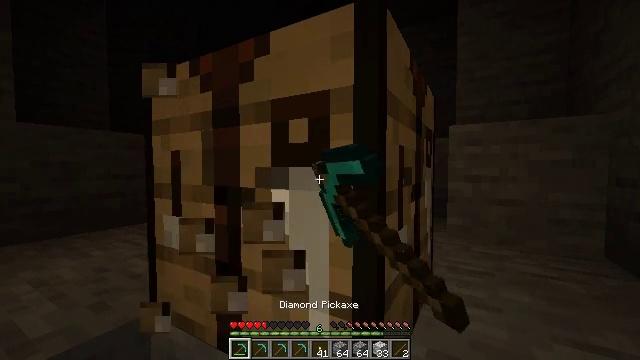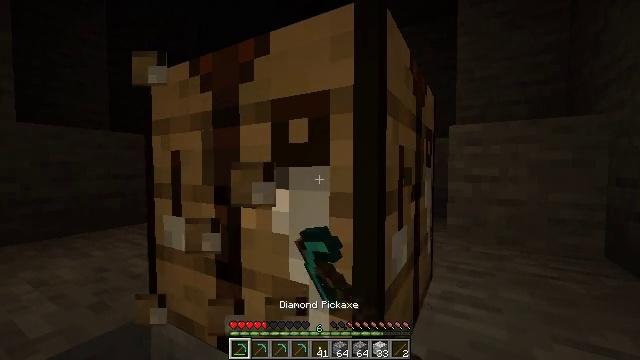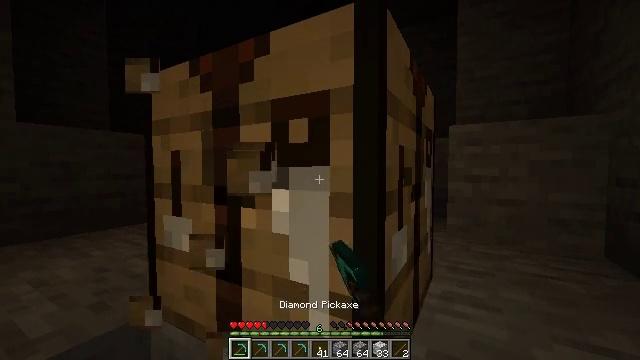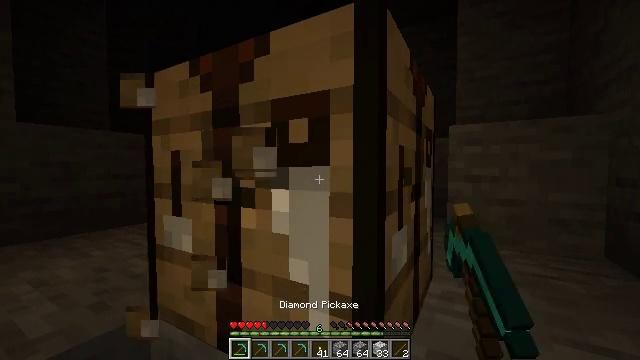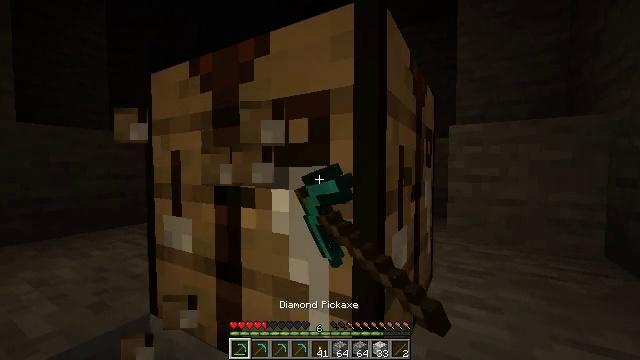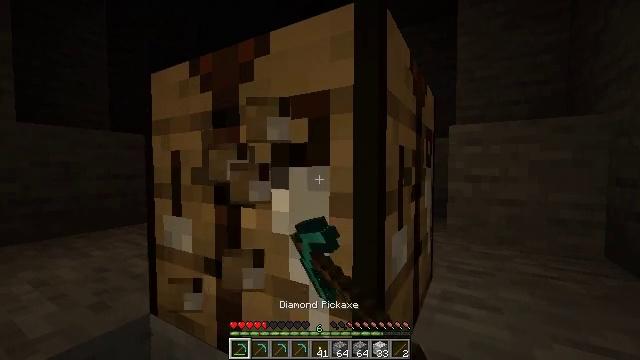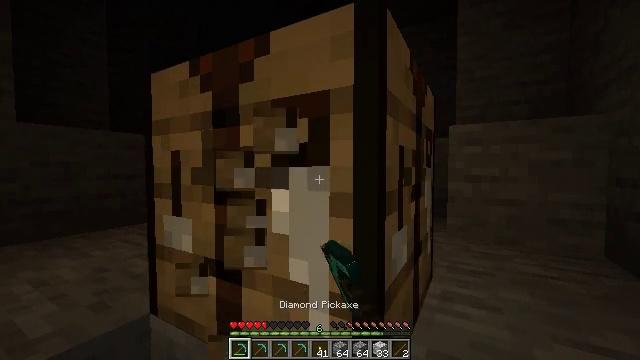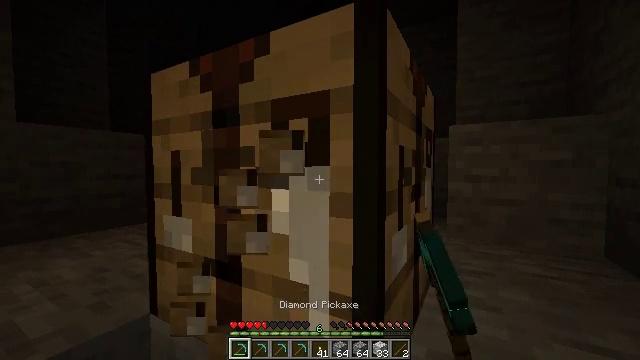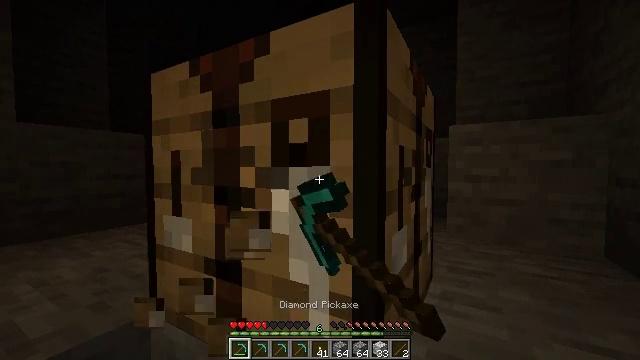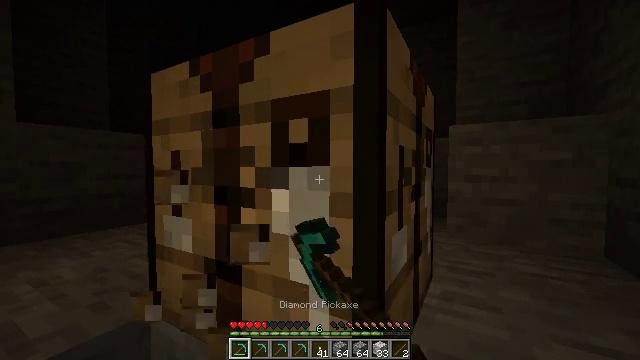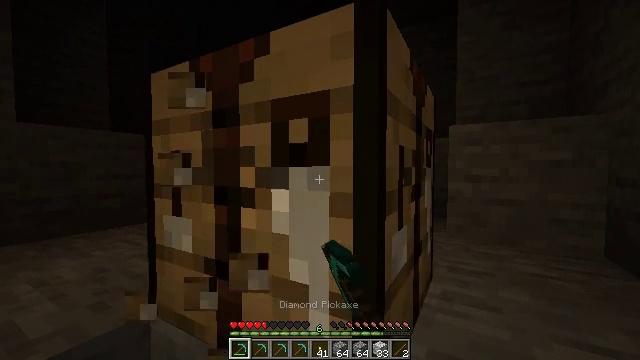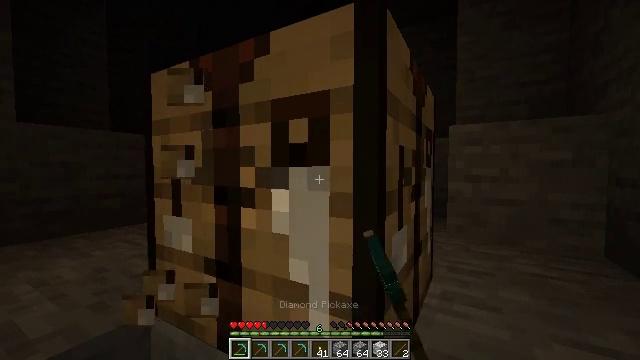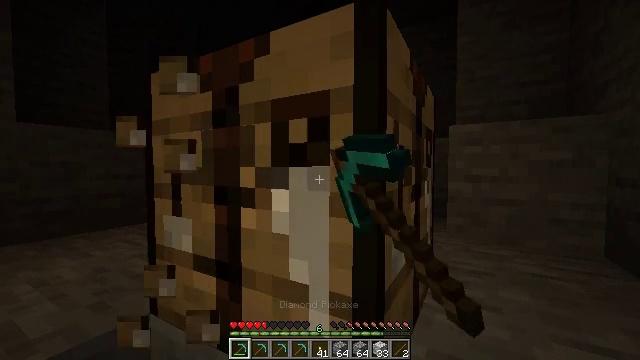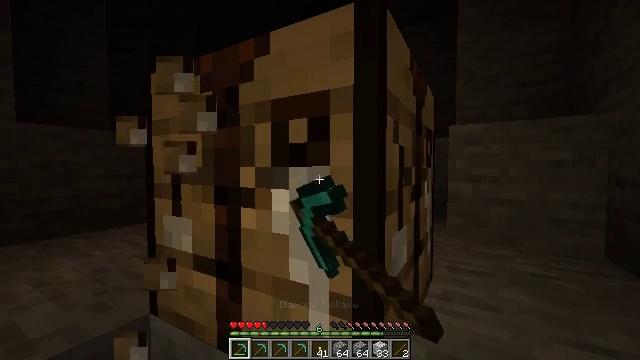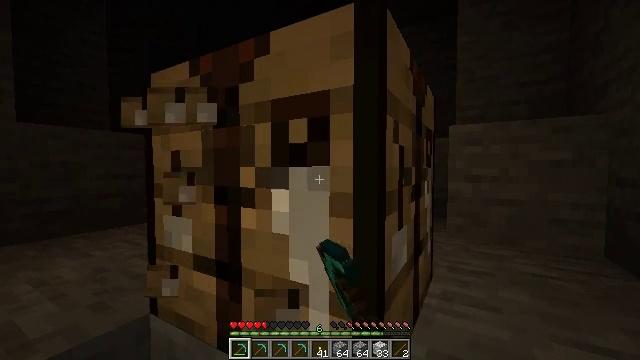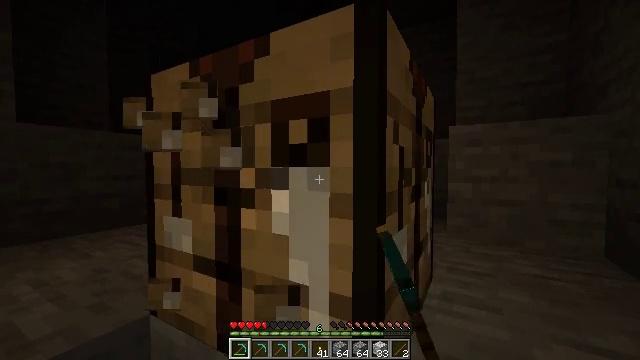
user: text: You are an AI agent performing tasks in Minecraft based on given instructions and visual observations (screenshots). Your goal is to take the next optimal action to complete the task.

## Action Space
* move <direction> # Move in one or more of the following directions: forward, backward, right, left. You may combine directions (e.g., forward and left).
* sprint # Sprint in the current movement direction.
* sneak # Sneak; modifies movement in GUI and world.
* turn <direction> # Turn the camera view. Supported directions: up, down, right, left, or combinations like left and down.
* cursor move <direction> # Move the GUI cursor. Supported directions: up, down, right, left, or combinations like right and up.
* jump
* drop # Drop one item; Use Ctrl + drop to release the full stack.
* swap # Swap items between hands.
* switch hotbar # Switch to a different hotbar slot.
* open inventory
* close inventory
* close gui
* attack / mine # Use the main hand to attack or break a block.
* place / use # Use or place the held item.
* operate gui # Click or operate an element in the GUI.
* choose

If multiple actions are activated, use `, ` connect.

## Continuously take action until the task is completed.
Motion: motion action
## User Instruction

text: Get the crafting table into the inventory.
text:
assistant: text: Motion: attack / mine
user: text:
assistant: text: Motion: attack / mine
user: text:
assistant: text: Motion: attack / mine
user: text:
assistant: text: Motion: attack / mine
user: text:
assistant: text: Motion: attack / mine
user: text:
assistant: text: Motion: attack / mine
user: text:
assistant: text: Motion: attack / mine
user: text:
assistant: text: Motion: attack / mine
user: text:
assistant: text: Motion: attack / mine
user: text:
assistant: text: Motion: attack / mine
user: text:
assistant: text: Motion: attack / mine
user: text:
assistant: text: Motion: attack / mine
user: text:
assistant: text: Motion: attack / mine
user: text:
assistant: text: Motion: attack / mine
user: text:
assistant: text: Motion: attack / mine
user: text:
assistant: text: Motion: attack / mine
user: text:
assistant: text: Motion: attack / mine
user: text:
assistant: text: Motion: attack / mine
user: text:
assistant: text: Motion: attack / mine
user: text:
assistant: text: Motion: attack / mine
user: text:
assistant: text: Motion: attack / mine
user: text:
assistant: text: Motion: attack / mine
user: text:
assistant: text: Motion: turn left and up, attack / mine
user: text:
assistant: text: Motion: attack / mine
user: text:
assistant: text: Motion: attack / mine
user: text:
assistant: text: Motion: attack / mine
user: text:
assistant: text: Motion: attack / mine
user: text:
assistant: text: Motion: attack / mine
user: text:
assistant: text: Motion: attack / mine
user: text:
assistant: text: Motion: attack / mine